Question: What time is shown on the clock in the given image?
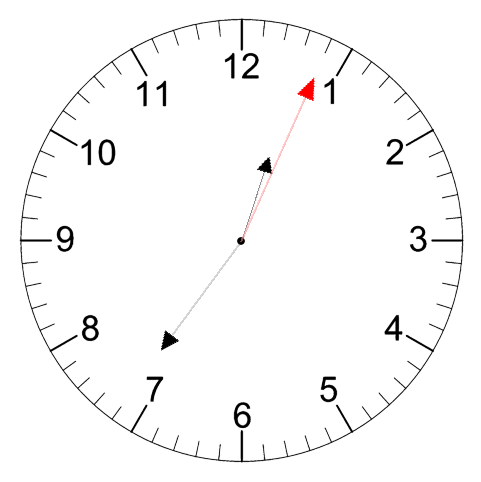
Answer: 12:36:04